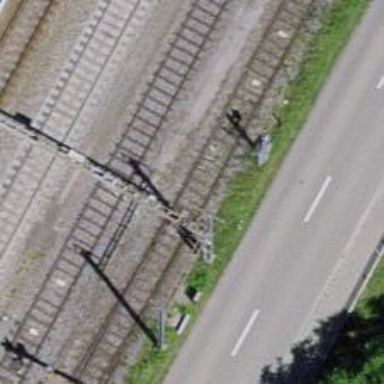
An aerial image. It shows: Railway switch.